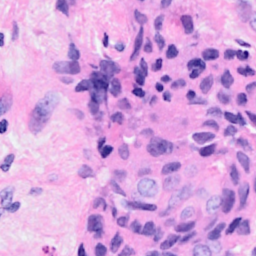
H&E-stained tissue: Breast